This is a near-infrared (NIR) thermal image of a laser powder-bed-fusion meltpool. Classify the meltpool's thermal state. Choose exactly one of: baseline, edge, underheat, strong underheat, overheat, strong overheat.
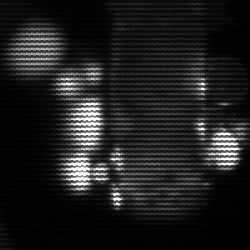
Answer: strong underheat